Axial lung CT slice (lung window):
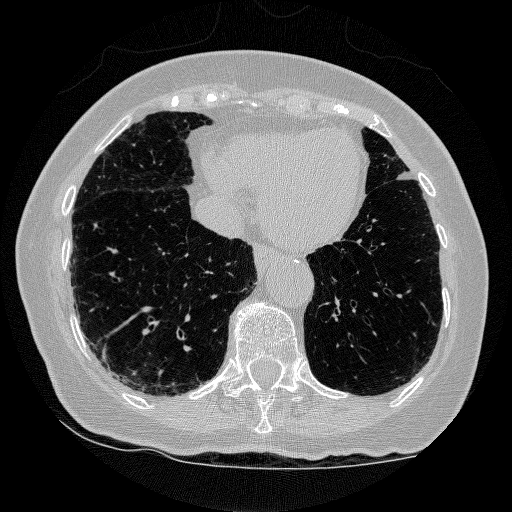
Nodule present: no